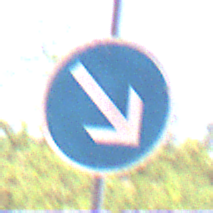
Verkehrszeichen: VorgeschriebeneVorbeifahrtRechts
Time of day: Midday
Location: Outdoor (RoadRail)
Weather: Clear
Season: NotSpecified
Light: Natural